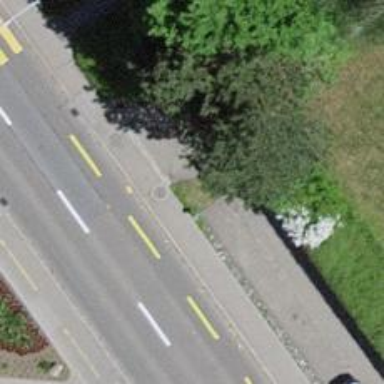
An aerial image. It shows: Bus stop with platform for public transport.